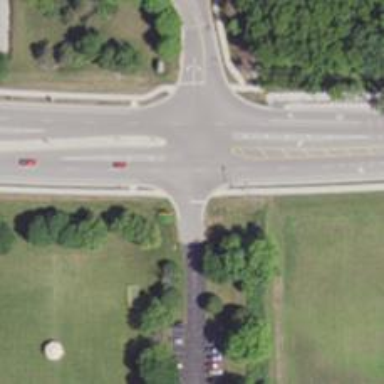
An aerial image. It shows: Unmarked crossing where footway and cycleway intersect.